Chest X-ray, AP view. Patient: 45 years old, sex M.
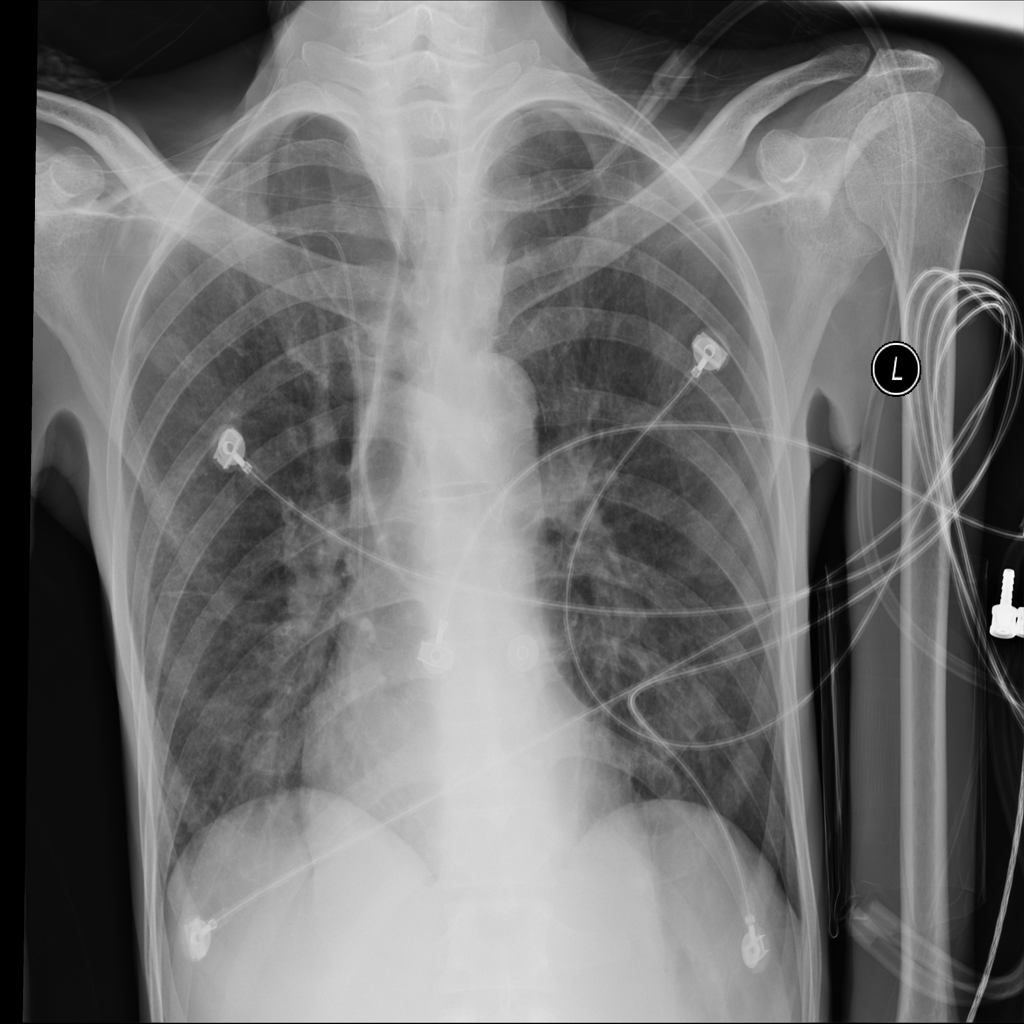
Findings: Infiltration